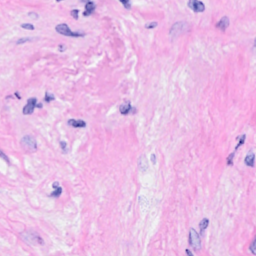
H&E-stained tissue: Breast